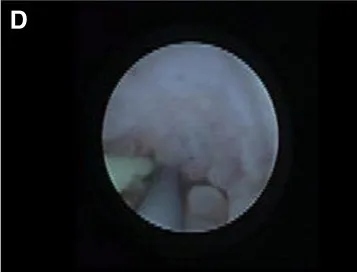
Endoscopic evaluation postureteral stenting. (D) Left proximal ureteritis:ureteroscopic view.
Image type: endoscopy (arthroscopy)